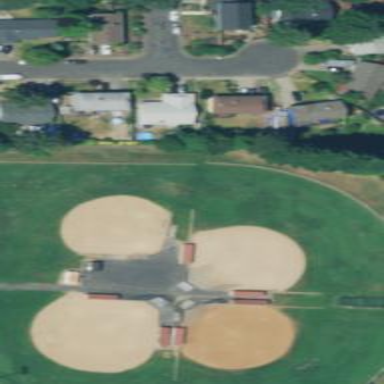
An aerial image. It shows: Baseball pitch for leisure and sports activities.